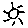
Label: sun